Question: The following code loops thru a list from a database and builds a data table for each entry. Each entry has a List of columns that will be displayed in the data table. The problem I am having is that the value attribute of the p:columns, in the composite code, is not being changed when the composite is called a second time. It seems to cache the initial list of columns. Is there a way to reset the columns tag so that it uses the new columns list.
It seems that the second data table is using the previous data tables row value name for the first row of the first cell. Everything else is fine. Here is a screen shot
I have also noticed that if you go to the second page of the second datatable and then back to the first page the broken cell, circled in the image, fixes it's self with the correct value.
In my code below I am using a ui:repeat tag. I have also used the primeface:accordian tag and they both produce the problem. I changed the ui:repeat tag with a c:forEach tag and that fixed the problem in the image below. The issue I still have is That I need this to be in a primefaces accordian tag so that I can dynamically build a tab for each data table. I thought my issues was in the p:columns tag of the data table, but it now seems to be in the ui:reat or p:accordian tags which both use the value="#{myBeanList}" attribute

'''
<ui:repeat var="codetable" value="#{pc_Maintenence.codeMaintenenceTables}">
<util:maintenence_code pageBean="#{pc_Maintenence}" dataTableInfo="#{codetable}"
paginator="true" rows="10"/>
</ui:repeat>
'''
This is the composite code that is called in the above code util:maintenence_code.
'''
<composite:interface>
<composite:attribute name="pageBean" required="true" />
<composite:attribute name="dataTableInfo" required="true" />
<composite:attribute name="paginator" type="java.lang.Boolean" />
<composite:attribute name="rows" />
</composite:interface>
<composite:implementation>
<p:panel id="pnl_doc_code_table">
<p:dataTable value=#{cc.attrs.pageBean.getDataTableList(cc.attrs.dataTableInfo.tableListName)}"
var="tblVar" paginator="#{cc.attrs.paginator}"
rows="#{cc.attrs.rows}" dynamic="true" cache="false">
<p:columns var="column" styleClass="columns" id="columns" value="#{cc.attrs.dataTableInfo.columns}">
#{tblVar[column.name]}
</p:columns>
</p:dataTable>
</p:panel>
</composite:implementation>
'''
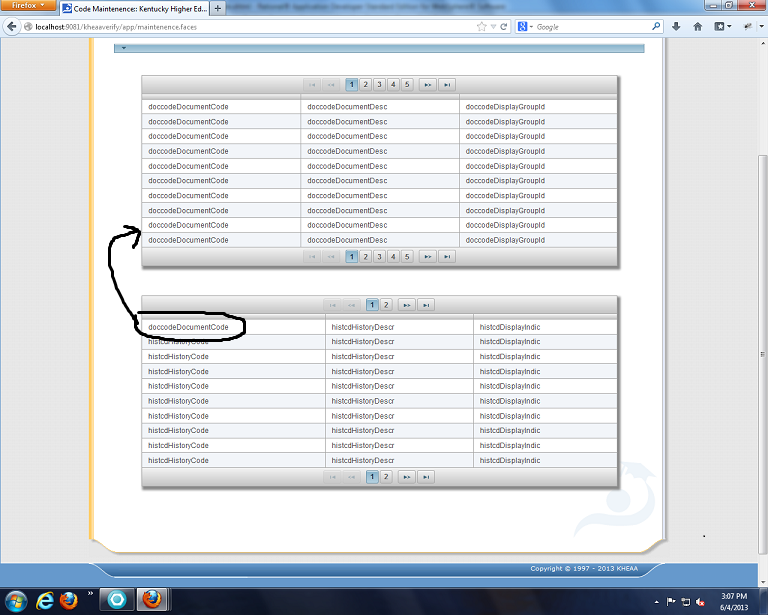
Answer: I have solved the problem. The issue seems to be when you create dynamic primefaces:datatables that use the primefaces:columns tag. When the data tables are created within a ui:repeat tag or using the primefaces:accordianPanel's looping ability, then every data table created after the first has a wrong value in the first cell of the first row. All other cells in the data table have the correct values. I have also noticed that the headerText is wrong and always from the previous data tables headerText (The first data table's headerText is always right).
To solve this issue I placed the jstl:forEach tag inside of the primefaces:accordianPanel tag. This fixed the issue. It seems to be an issue with how the ui:repeat and/or the primefaces:accordianPanel is rendering the data tables. Here is the code that is working correctly.
'''
<h:form styleClass="form" id="frmcodes">
<p:tabView styleClass="tabView" id="tabview_maintenence" rendered="#{user.khecorpAdmin}">
<p:tab id="tab_code_tables" title="Code Tables">
<p:accordionPanel id="pnl_accord_codetables">
<c:forEach items="#{pc_Maintenence.codeMaintenenceTables}" var="codetable">
<p:tab title="#{codetable.tableName}">
<util:maintenence_code pageBean="#{pc_Maintenence}" dataTableTemplate="#{codetable}"/>
</p:tab>
</c:forEach>
</p:accordionPanel>
</p:tab>
</p:tabView>
<p:messages id="msg" autoUpdate="true"/>
</h:form>
'''
Here is the composite code that builds the data tables
'''
<composite:interface>
<composite:attribute name="pageBean" required="true"/>
<composite:attribute name="dataTableTemplate" required="true" />
</composite:interface>
<composite:implementation>
<p:panel id="pnl_table">
<p:dataTable value="#{cc.attrs.pageBean.getDataTableList(cc.attrs.dataTableTemplate.tableListName)}"
var="tblVar" paginator="true" rows="10" rowIndexVar="tblIndx"
editable="#{cc.attrs.dataTableTemplate.editable}">
<p:columns id="columns" value="#{cc.attrs.dataTableTemplate.columns}"
var="column" headerText="#{column.heading}">
<p:cellEditor>
<f:facet name="output">
<h:outputText value="#{tblVar[column.name]}"/>
</f:facet>
<f:facet name="input" rendered="#{column.editable}">
<p:inputText value="#{tblVar[column.name]}" rendered="#{column.editable}"/>
</f:facet>
</p:cellEditor>
</p:columns>
<p:column rendered="#{cc.attrs.dataTableTemplate.editable}">
<p:rowEditor />
</p:column>
</p:dataTable>
</p:panel>
</composite:implementation>
'''